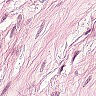
Metastatic tissue present: no